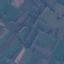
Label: Pasture